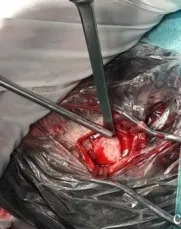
Then an intraoperative view when taking a small flap of the external table of the frontal bone.
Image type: medical_photograph (other_medical_photograph)